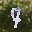
Label: 7